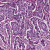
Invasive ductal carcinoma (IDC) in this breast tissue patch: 1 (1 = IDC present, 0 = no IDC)